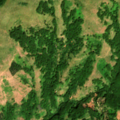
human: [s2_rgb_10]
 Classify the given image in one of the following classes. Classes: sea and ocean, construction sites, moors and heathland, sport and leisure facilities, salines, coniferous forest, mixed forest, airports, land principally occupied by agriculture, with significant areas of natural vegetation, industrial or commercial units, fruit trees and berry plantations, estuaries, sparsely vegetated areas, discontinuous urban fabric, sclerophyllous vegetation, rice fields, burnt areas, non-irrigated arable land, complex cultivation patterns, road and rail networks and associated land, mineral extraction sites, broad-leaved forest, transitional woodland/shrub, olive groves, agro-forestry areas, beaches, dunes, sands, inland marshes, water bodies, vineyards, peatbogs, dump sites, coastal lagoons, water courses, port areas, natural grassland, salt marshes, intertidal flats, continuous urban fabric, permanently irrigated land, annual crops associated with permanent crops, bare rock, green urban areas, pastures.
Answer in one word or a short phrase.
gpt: broad-leaved forest, natural grassland, transitional woodland/shrub